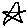
Label: star